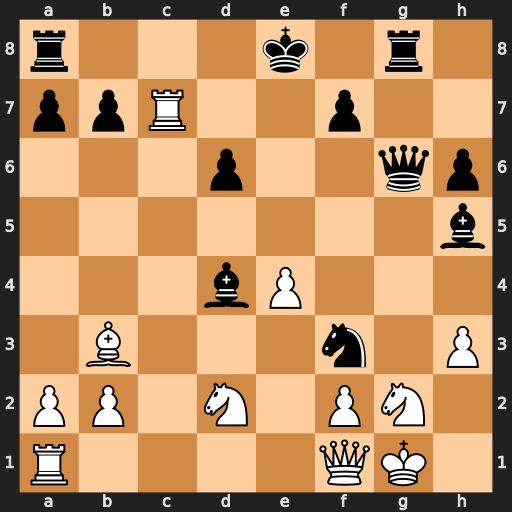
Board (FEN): r3k1r1/ppR2p2/3p2qp/7b/3bP3/1B3n1P/PP1N1PN1/R4QK1
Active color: w
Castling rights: q
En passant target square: -
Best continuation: Nxf3 Bxf3 Bxf7+ Qxf7 Qb5+ Kd8 Rxf7